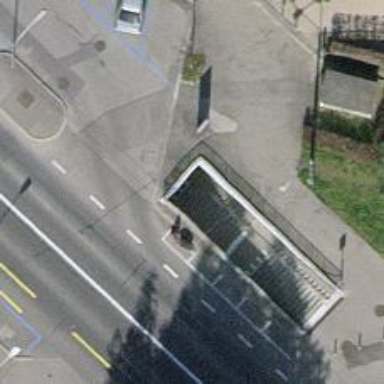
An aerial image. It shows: Road with steps.